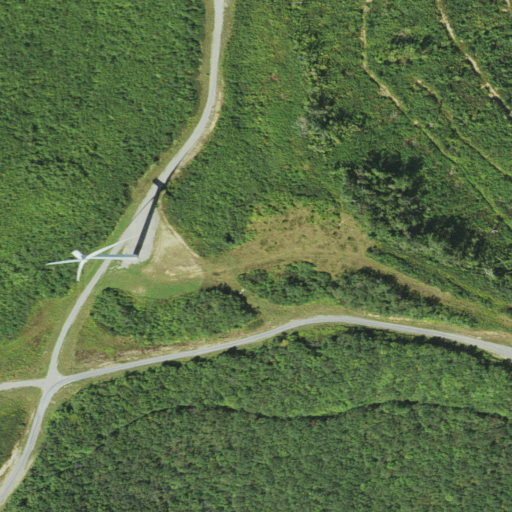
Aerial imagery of mountain in West Virginia named Job Knob containing deciduous forest, shrub, mixed forest, and medium intensity development